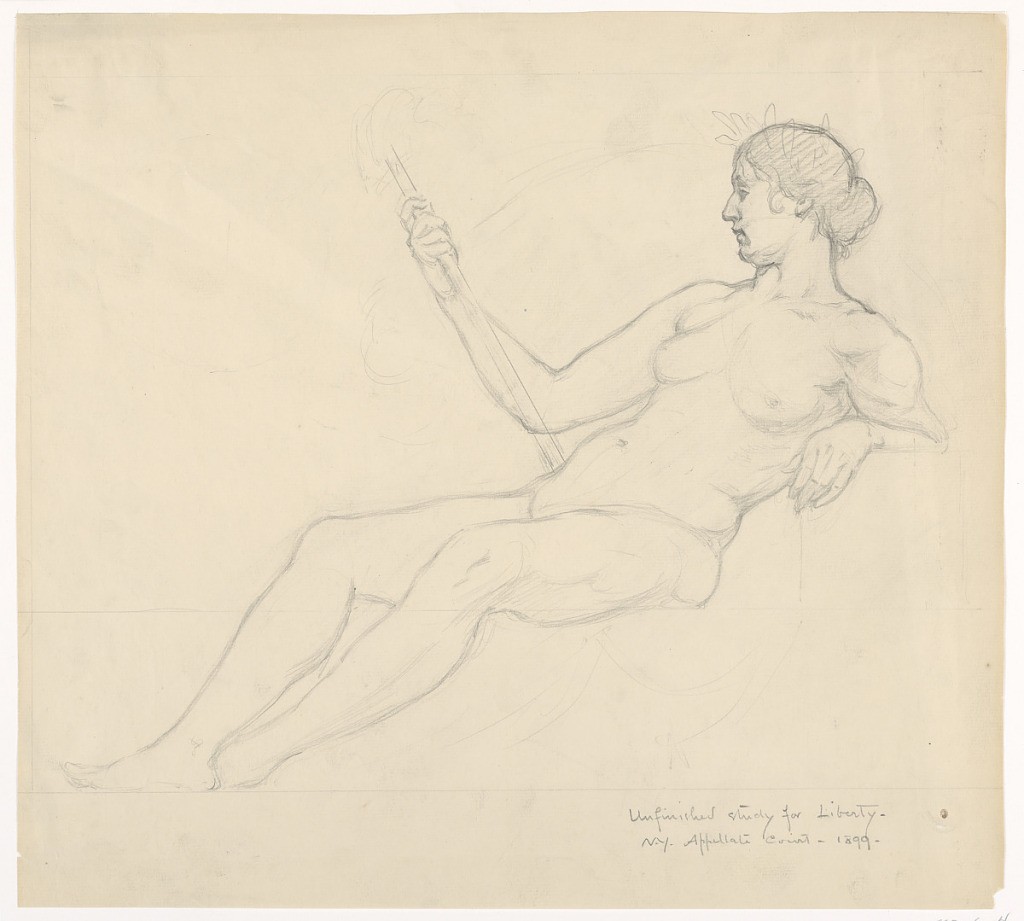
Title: Study for "Liberty," "The Reign of the Law," Appellate Division Court House, New York, NY
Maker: Kenyon Cox, American, 1856–1919
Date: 1899
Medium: Graphite on paper
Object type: Drawing
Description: A female figure reclining with left arm resting on a block and holding a staff in her right hand.